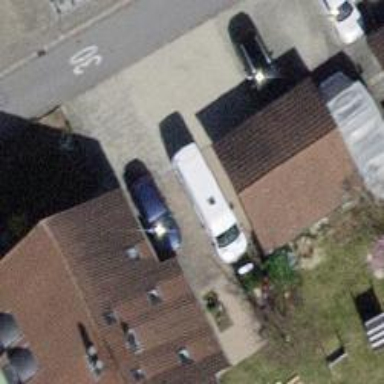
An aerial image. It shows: Garage.